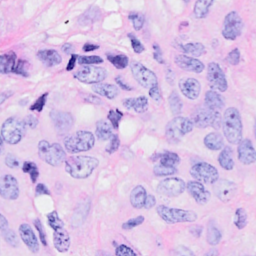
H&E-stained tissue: Breast